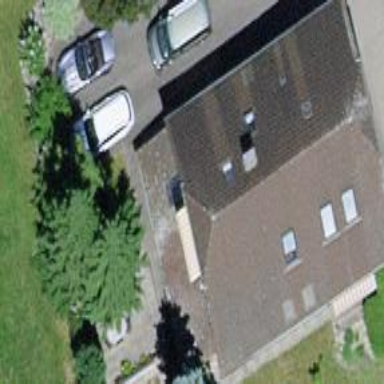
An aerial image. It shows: Residential building.